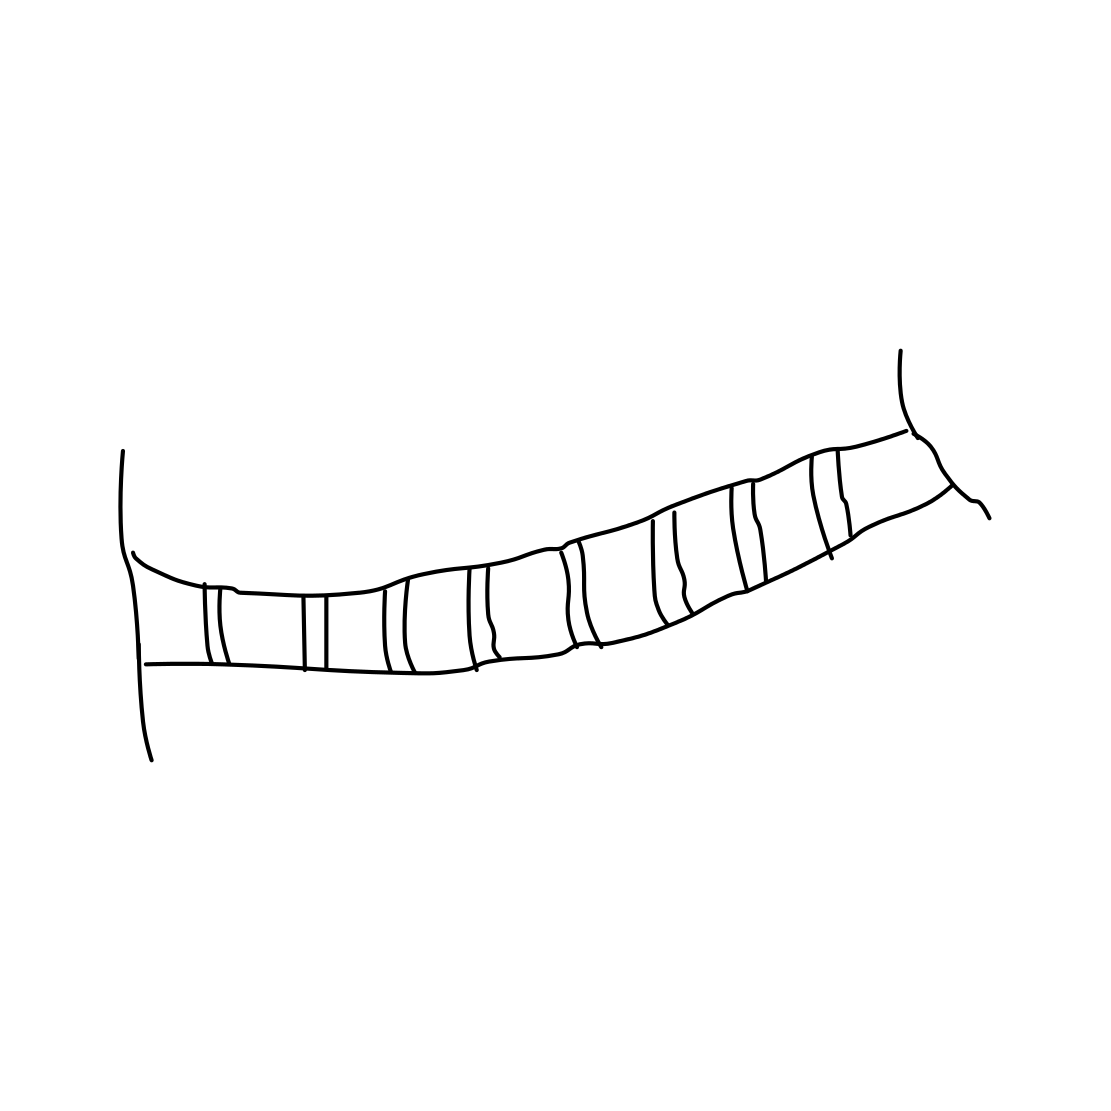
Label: bridge